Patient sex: F
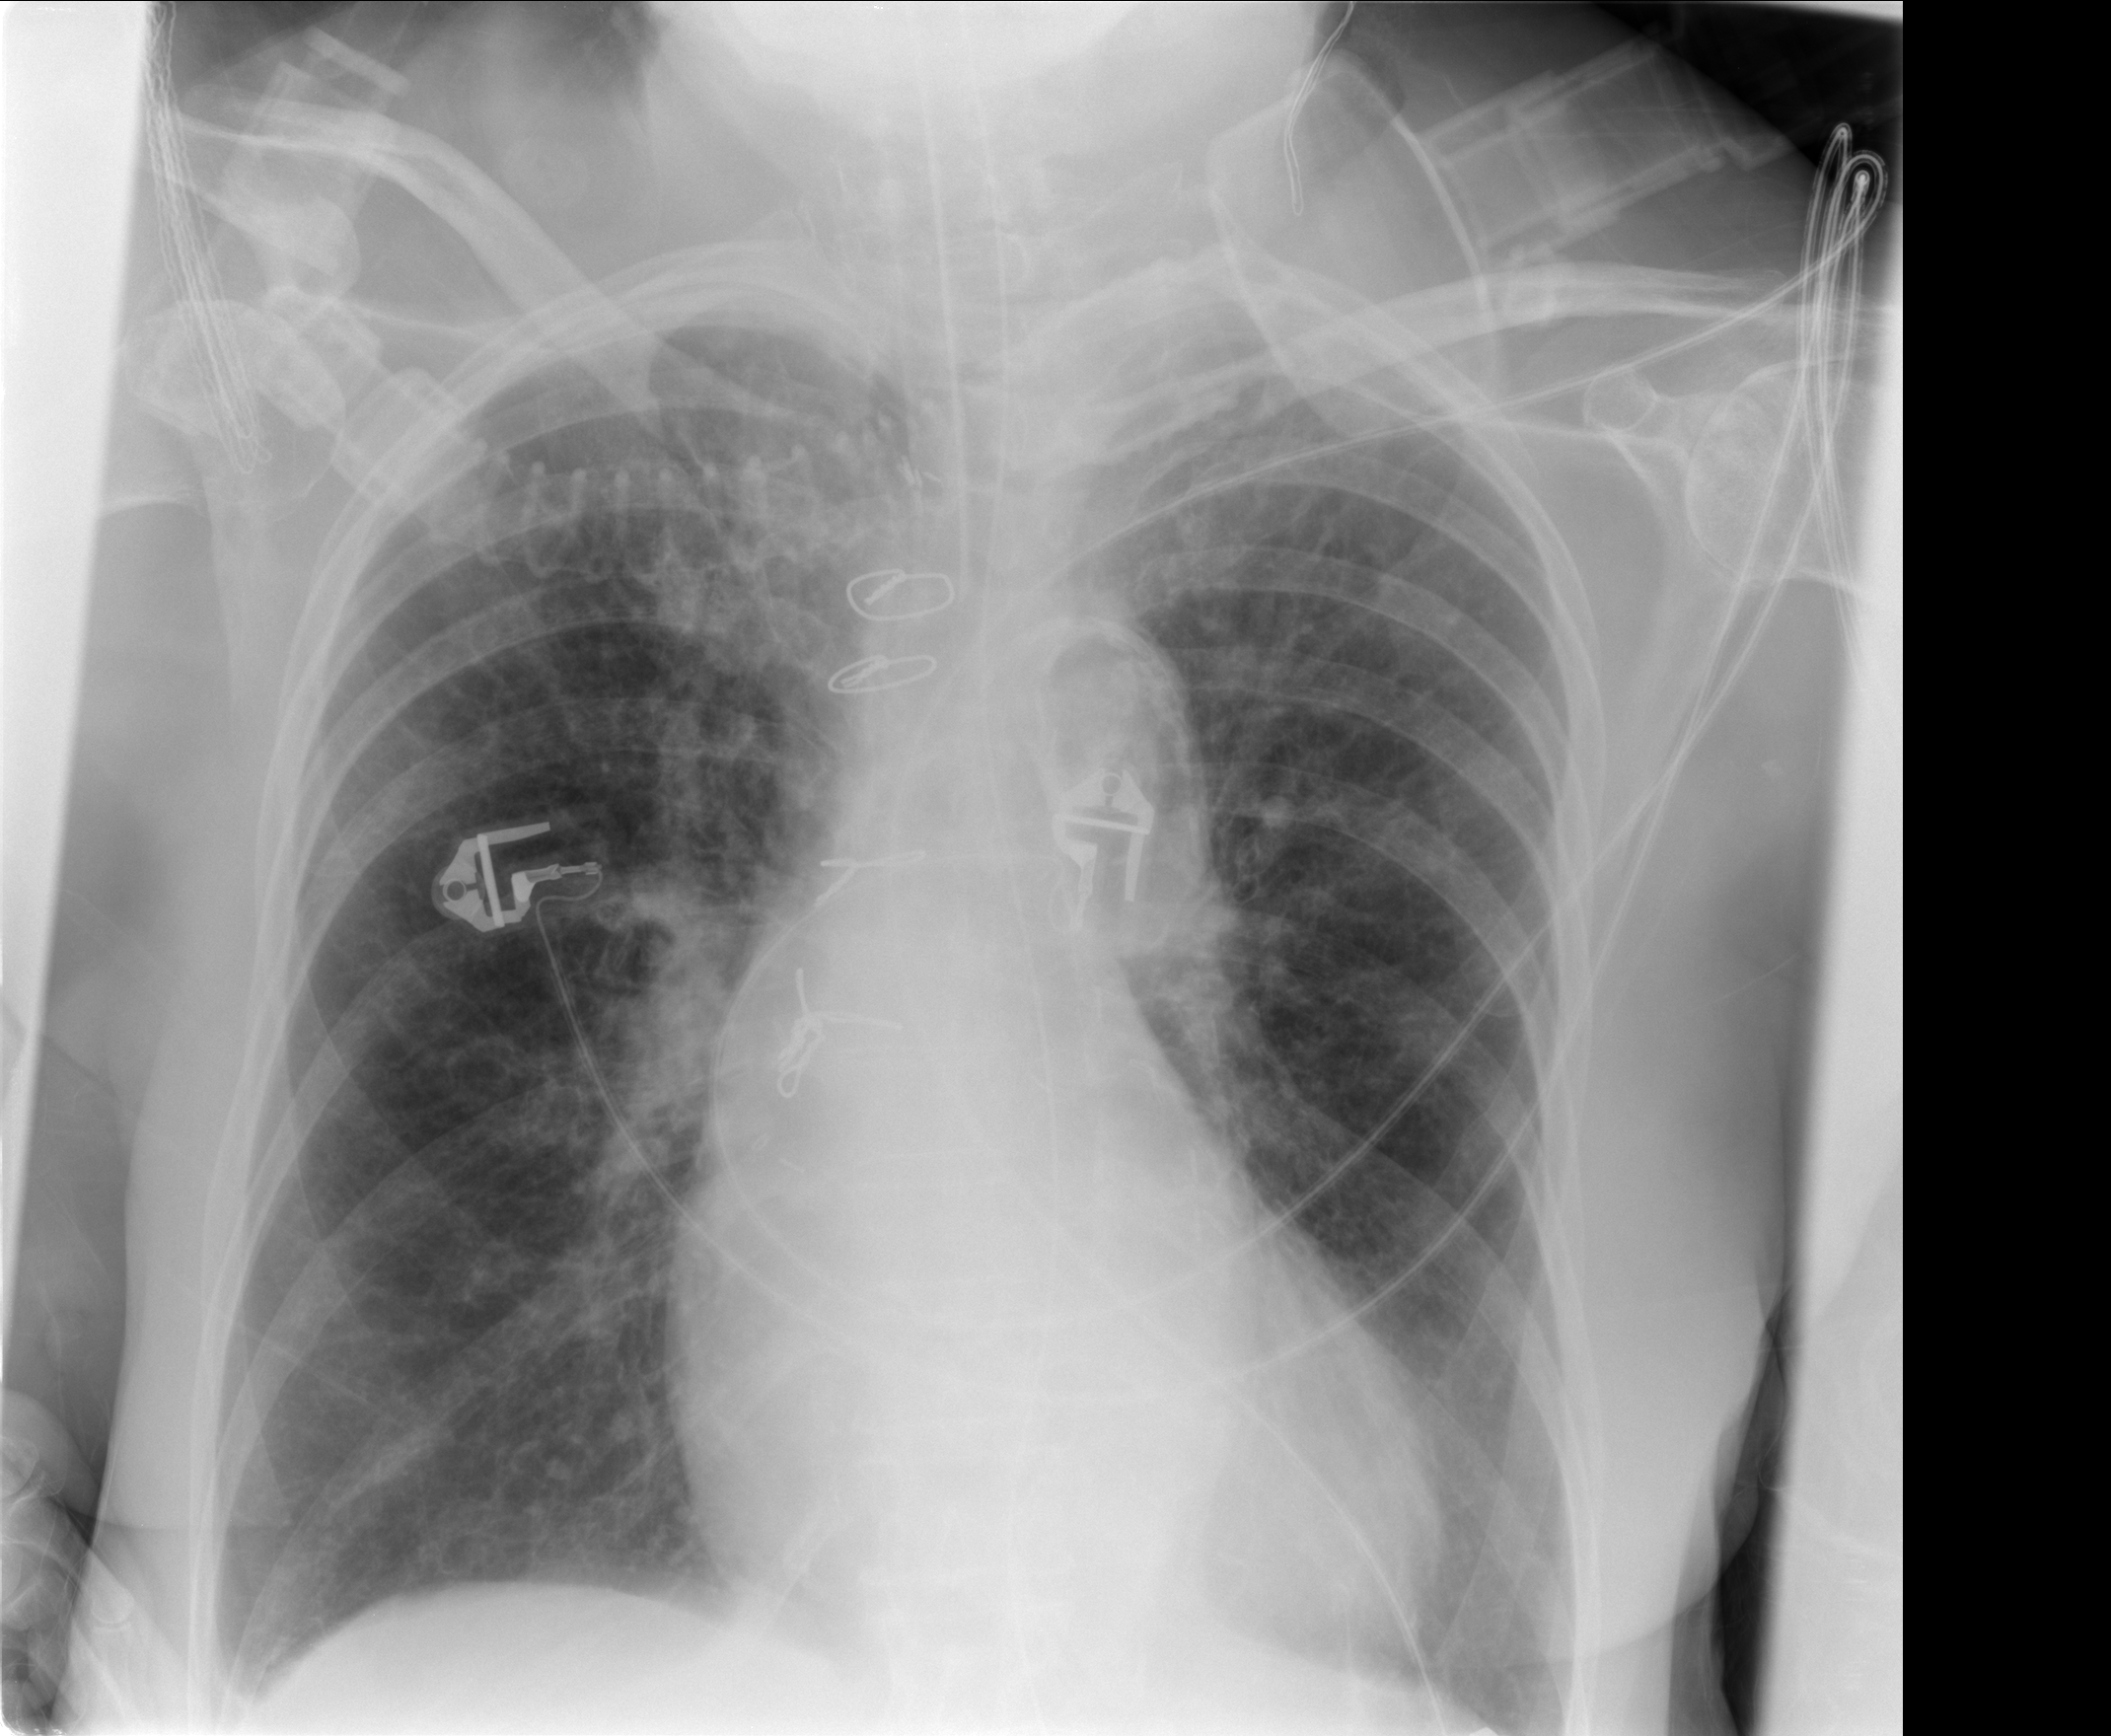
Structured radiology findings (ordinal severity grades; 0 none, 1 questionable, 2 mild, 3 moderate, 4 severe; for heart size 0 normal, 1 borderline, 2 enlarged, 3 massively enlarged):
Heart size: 0
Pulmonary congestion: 2
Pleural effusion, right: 1
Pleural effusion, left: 0
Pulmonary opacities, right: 0
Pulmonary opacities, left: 0
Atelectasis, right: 2
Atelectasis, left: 2